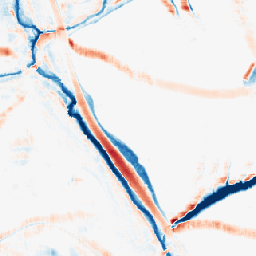
Category: morphological
Decomposition family: morphological_square
Decomposition parameters: operation: average
size: 15
Upsampling method: area
Upsampling parameters: scale: 8
Upsampling scale: 8